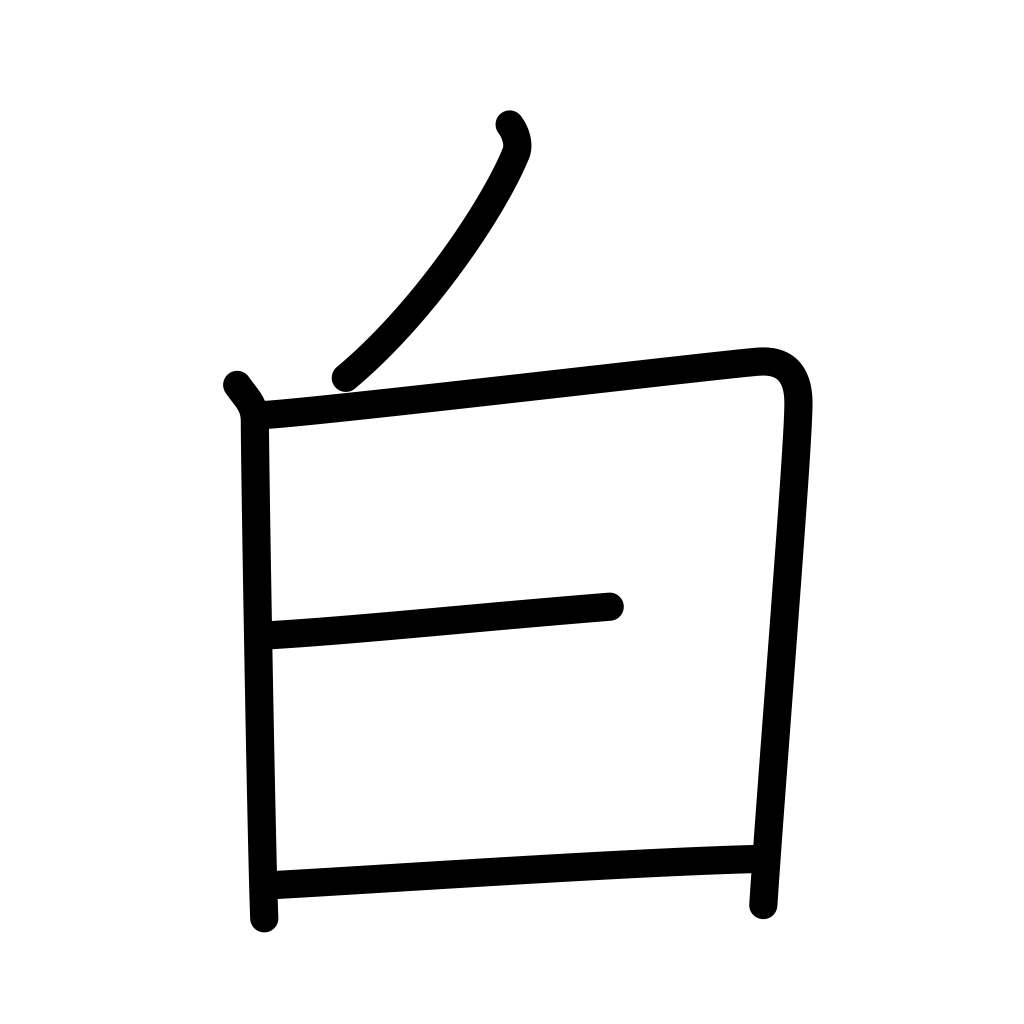
Meaning: white